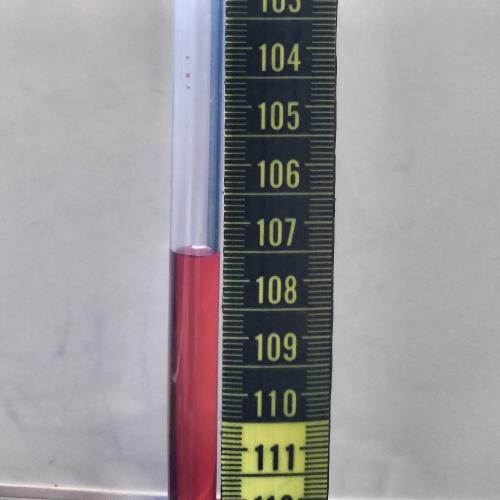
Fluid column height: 107.6 cm